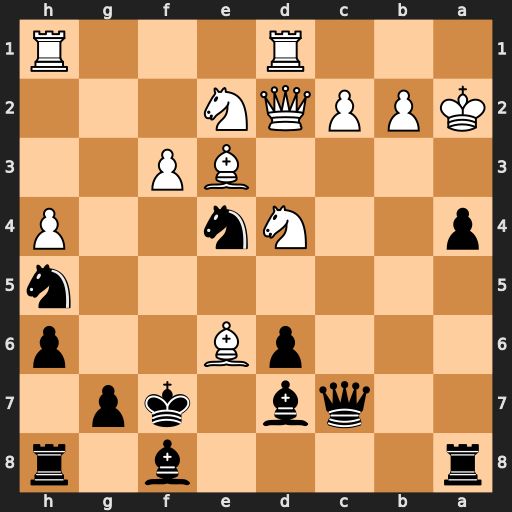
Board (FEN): r4b1r/2qb1kp1/3pB2p/7n/p2Nn2P/4BP2/KPPQN3/3R3R
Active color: b
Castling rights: -
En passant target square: -
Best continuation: Bxe6+ Nxe6 Qc4+ Kb1 Nxd2+